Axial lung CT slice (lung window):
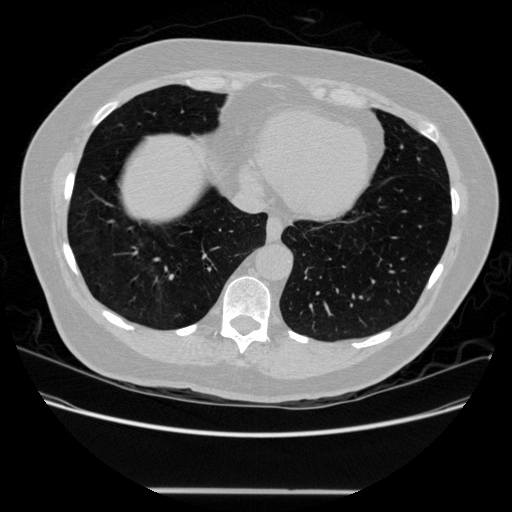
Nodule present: no